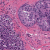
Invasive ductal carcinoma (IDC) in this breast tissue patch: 0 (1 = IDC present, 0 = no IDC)